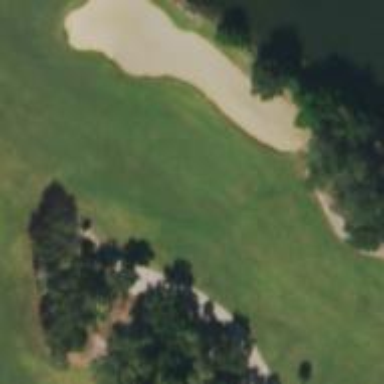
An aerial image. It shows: Sand bunker on golf course.